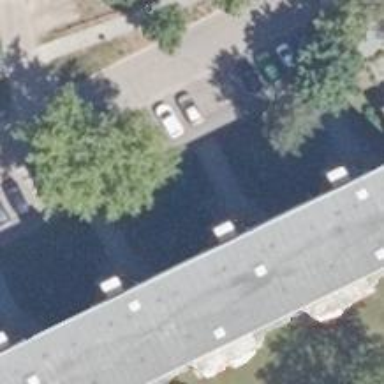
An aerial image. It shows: Sidewalk.